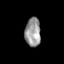
Tissue: skin
Cell type: Epithelial cells
Senescence score: 0.2853
Nuclear area (px): 442
Mean DAPI intensity: 153.452